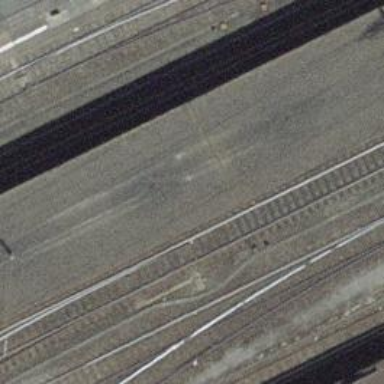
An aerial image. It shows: Railway switch.